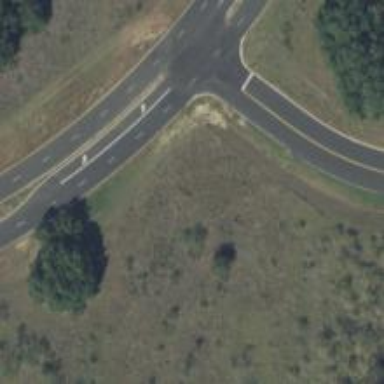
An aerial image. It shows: Tertiary road.